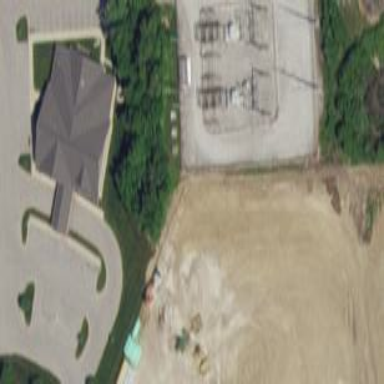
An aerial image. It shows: Power substation.